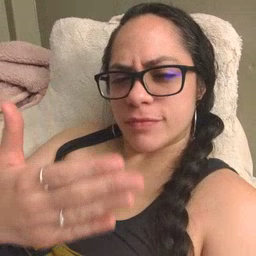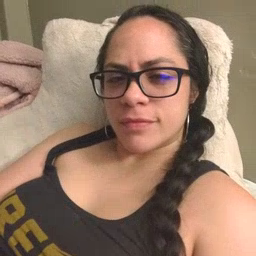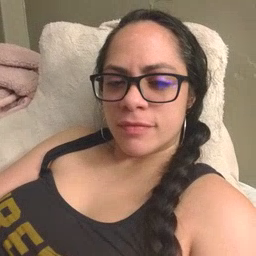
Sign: thankyou